Question: How can I check if SP1 is installed on my Visual Studio 2010?
I can't find it in the About screen.
---

For example in Visual Studio 2005:
On the left I don't see any service pack, but in the right pane I see SP2 of the framework.
Is it the same? Is there's a service pack for the framework and another for Visual Studio? Or only one service pack for the framework?
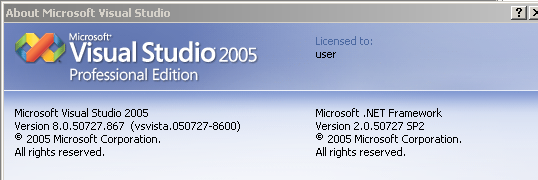
Answer: 'Help' -> 'About'.
The version of the installation will be SP1Rel if SP1 is installed.